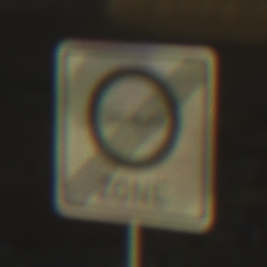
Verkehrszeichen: EndeUmweltzone
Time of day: SunriseSunset
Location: Outdoor (Nature)
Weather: PartlyCloudy
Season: NotSpecified
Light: Natural